Question: I have two images.
One image is rectangle
second is triangle
i want to rotate tringle image from the center point of rectangle image using one finger or touch event.

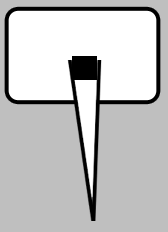
Answer: Finally i found that i have to use '[view.layer setAnchorPoint:CGPointMake(0.5, 0.5)]'
and it solve my problem.